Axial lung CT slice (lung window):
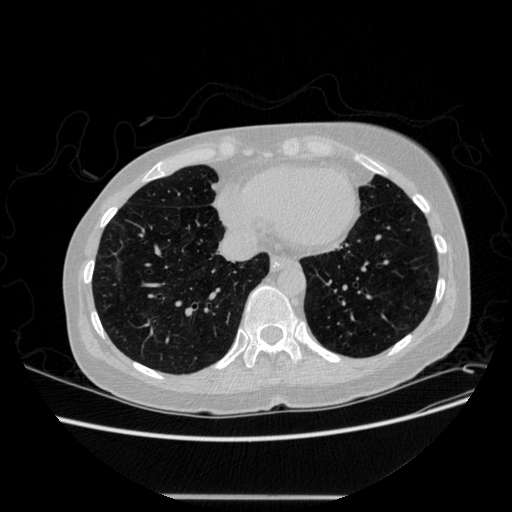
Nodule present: no